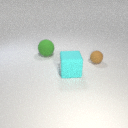
large green rubber sphere behind small brown rubber sphere